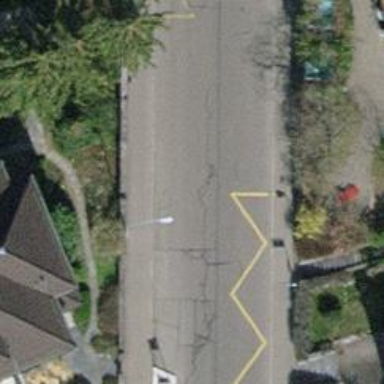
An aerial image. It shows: Public transport stop position.